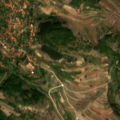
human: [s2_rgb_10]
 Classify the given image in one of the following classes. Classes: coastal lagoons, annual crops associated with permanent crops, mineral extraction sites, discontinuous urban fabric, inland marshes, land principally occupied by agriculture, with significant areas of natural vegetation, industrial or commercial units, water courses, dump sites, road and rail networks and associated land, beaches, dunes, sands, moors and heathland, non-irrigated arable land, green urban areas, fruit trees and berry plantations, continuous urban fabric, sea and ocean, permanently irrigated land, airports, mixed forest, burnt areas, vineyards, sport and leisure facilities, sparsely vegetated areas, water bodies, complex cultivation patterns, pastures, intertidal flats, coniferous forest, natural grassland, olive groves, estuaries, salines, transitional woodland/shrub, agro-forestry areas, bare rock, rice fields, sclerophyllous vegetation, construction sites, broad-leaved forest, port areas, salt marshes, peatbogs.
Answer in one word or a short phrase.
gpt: discontinuous urban fabric, complex cultivation patterns, land principally occupied by agriculture, with significant areas of natural vegetation, transitional woodland/shrub